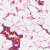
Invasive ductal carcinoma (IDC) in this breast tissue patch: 0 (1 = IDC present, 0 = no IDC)